Question: Just a shot in the dark, but do I need a local interface to call a remote stateless EJB?
when I try call the bean remotely through Netbeans:

Netbeans doesn't allow a remote call, or any call, on this bean. Why not?
Trying to do it manually, as below:
What is the jndi remote name for the Remote EJB which is deployed on glassfish?
'''
INFO: visiting unvisited references
INFO: visiting unvisited references
INFO: EJB5181:Portable JNDI names for EJB MyRemoteSessionClass: [java:global/RemoteSalutation-ejb/MyRemoteSessionClass!net.bounceme.dur.glassfish.MyRemoteSession, java:global/RemoteSalutation-ejb/MyRemoteSessionClass]
INFO: RemoteSalutation-ejb was successfully deployed in 941 milliseconds.
'''
If possible, I would rather specify the class in the properties file rather than hard-coded. In any event, different variations result in a lookup failure. Here's the stack-trace:
'''
run-deploy:
Copying 1 file to /home/thufir/NetBeansProjects/RemoteLookup/dist
Copying 2 files to /home/thufir/NetBeansProjects/RemoteLookup/dist/RemoteLookupClient
Warning: /home/thufir/NetBeansProjects/RemoteLookup/dist/gfdeploy/RemoteLookup does not exist.
Sep 13, 2014 1:35:41 AM net.bounceme.dur.remote.RemoteLookup run
INFO: java.naming.factory.initial com.sun.enterprise.naming.impl.SerialInitContextFactory
Sep 13, 2014 1:35:41 AM net.bounceme.dur.remote.RemoteLookup run
INFO: java.naming.factory.url.pkgs com.sun.enterprise.naming
Sep 13, 2014 1:35:41 AM net.bounceme.dur.remote.RemoteLookup run
INFO: java.naming.factory.state com.sun.corba.ee.impl.presentation.rmi.JNDIStateFactoryImpl
Sep 13, 2014 1:35:46 AM net.bounceme.dur.remote.RemoteLookup main
SEVERE: Lookup failed for ' java:comp/env//RemoteSalutation-ejb/MyRemoteSessionClass!net/bounceme/dur/glassfish/MyRemoteSession' in SerialContext[myEnv={java.naming.factory.initial=com.sun.enterprise.naming.impl.SerialInitContextFactory, remote=net.bounceme.ix.Foo, org.omg.CORBA.ORBInitialHost=localhost, java.naming.security.principal=user, org.omg.CORBA.ORBInitialPort=3700, java.naming.factory.state=com.sun.corba.ee.impl.presentation.rmi.JNDIStateFactoryImpl, java.naming.provider.url=server.local:1199, java.naming.factory.url.pkgs=com.sun.enterprise.naming, java.naming.security.credentials=password}
javax.naming.NamingException: Lookup failed for ' java:comp/env//RemoteSalutation-ejb/MyRemoteSessionClass!net/bounceme/dur/glassfish/MyRemoteSession' in SerialContext[myEnv={java.naming.factory.initial=com.sun.enterprise.naming.impl.SerialInitContextFactory, remote=net.bounceme.ix.Foo, org.omg.CORBA.ORBInitialHost=localhost, java.naming.security.principal=user, org.omg.CORBA.ORBInitialPort=3700, java.naming.factory.state=com.sun.corba.ee.impl.presentation.rmi.JNDIStateFactoryImpl, java.naming.provider.url=server.local:1199, java.naming.factory.url.pkgs=com.sun.enterprise.naming, java.naming.security.credentials=password} [Root exception is javax.naming.NameNotFoundException: java:comp]
at com.sun.enterprise.naming.impl.SerialContext.lookup(SerialContext.java:491)
at com.sun.enterprise.naming.impl.SerialContext.lookup(SerialContext.java:438)
at javax.naming.InitialContext.lookup(InitialContext.java:411)
at net.bounceme.dur.remote.RemoteLookup.run(RemoteLookup.java:34)
at net.bounceme.dur.remote.RemoteLookup.main(RemoteLookup.java:18)
at sun.reflect.NativeMethodAccessorImpl.invoke0(Native Method)
at sun.reflect.NativeMethodAccessorImpl.invoke(NativeMethodAccessorImpl.java:57)
at sun.reflect.DelegatingMethodAccessorImpl.invoke(DelegatingMethodAccessorImpl.java:43)
at java.lang.reflect.Method.invoke(Method.java:606)
at org.glassfish.appclient.client.acc.AppClientContainer.launch(AppClientContainer.java:446)
at org.glassfish.appclient.client.AppClientFacade.main(AppClientFacade.java:166)
Caused by: javax.naming.NameNotFoundException: java:comp
at com.sun.enterprise.naming.impl.TransientContext.resolveContext(TransientContext.java:299)
at com.sun.enterprise.naming.impl.TransientContext.lookup(TransientContext.java:207)
at com.sun.enterprise.naming.impl.SerialContextProviderImpl.lookup(SerialContextProviderImpl.java:66)
at com.sun.enterprise.naming.impl.RemoteSerialContextProviderImpl.lookup(RemoteSerialContextProviderImpl.java:109)
at sun.reflect.NativeMethodAccessorImpl.invoke0(Native Method)
at sun.reflect.NativeMethodAccessorImpl.invoke(NativeMethodAccessorImpl.java:57)
at sun.reflect.DelegatingMethodAccessorImpl.invoke(DelegatingMethodAccessorImpl.java:43)
at java.lang.reflect.Method.invoke(Method.java:606)
at com.sun.corba.ee.impl.presentation.rmi.ReflectiveTie.dispatchToMethod(ReflectiveTie.java:143)
at com.sun.corba.ee.impl.presentation.rmi.ReflectiveTie._invoke(ReflectiveTie.java:173)
at com.sun.corba.ee.impl.protocol.ServerRequestDispatcherImpl.dispatchToServant(ServerRequestDispatcherImpl.java:528)
at com.sun.corba.ee.impl.protocol.ServerRequestDispatcherImpl.dispatch(ServerRequestDispatcherImpl.java:199)
at com.sun.corba.ee.impl.protocol.MessageMediatorImpl.handleRequestRequest(MessageMediatorImpl.java:1549)
at com.sun.corba.ee.impl.protocol.MessageMediatorImpl.handleRequest(MessageMediatorImpl.java:1425)
at com.sun.corba.ee.impl.protocol.MessageMediatorImpl.handleInput(MessageMediatorImpl.java:930)
at com.sun.corba.ee.impl.protocol.giopmsgheaders.RequestMessage_1_2.callback(RequestMessage_1_2.java:213)
at com.sun.corba.ee.impl.protocol.MessageMediatorImpl.handleRequest(MessageMediatorImpl.java:694)
at com.sun.corba.ee.impl.protocol.MessageMediatorImpl.dispatch(MessageMediatorImpl.java:496)
at com.sun.corba.ee.impl.protocol.MessageMediatorImpl.doWork(MessageMediatorImpl.java:2222)
at com.sun.corba.ee.impl.threadpool.ThreadPoolImpl$WorkerThread.performWork(ThreadPoolImpl.java:497)
at com.sun.corba.ee.impl.threadpool.ThreadPoolImpl$WorkerThread.run(ThreadPoolImpl.java:540)
run:
BUILD SUCCESSFUL (total time: 17 seconds)
'''
client code:
'''
package net.bounceme.dur.remote;
import java.util.Enumeration;
import java.util.Properties;
import java.util.logging.Level;
import java.util.logging.Logger;
import javax.naming.Context;
import javax.naming.InitialContext;
import javax.naming.NamingException;
public class RemoteLookup {
private static final Logger log = Logger.getLogger(RemoteLookup.class.getName());
private final MyProps p = new MyProps();
public static void main(String... args) {
try {
new RemoteLookup().run();
} catch (NamingException ex) {
Logger.getLogger(RemoteLookup.class.getName()).log(Level.SEVERE, ex.getExplanation(), ex);
}
}
private void run() throws NamingException {
Properties jndi = p.getJNDI();
Enumeration e = jndi.propertyNames();
while (e.hasMoreElements()) {
String key = (String) e.nextElement();
String val = jndi.getProperty(key);
log.info(key + " " + val);
}
Context ic = new InitialContext();
// Object o = ic.lookup(" java:comp/env/RemoteSalutation-ejb/MyRemoteSessionClass");
Object o = ic.lookup(" java:comp/env//RemoteSalutation-ejb/MyRemoteSessionClass!net/bounceme/dur/glassfish/MyRemoteSession");
}
}
'''
the remote EJB:
'''
package net.bounceme.dur.glassfish;
import javax.ejb.Stateless;
//@LocalBean
@Stateless(mappedName = "salutationBean")
public class MyRemoteSessionClass implements MyRemoteSession {
@Override
public String SayHello() {
return "hello from glassfish..";
}
@Override
public String SayBye() {
return "goodbye..";
}
}
'''
note that the interface is , ie: it's literally a Java class library. Correct? This makes the EJB remote.
referencing:
<URL>
although I changed the names a bit..otherwise should be exactly as the tutorial.
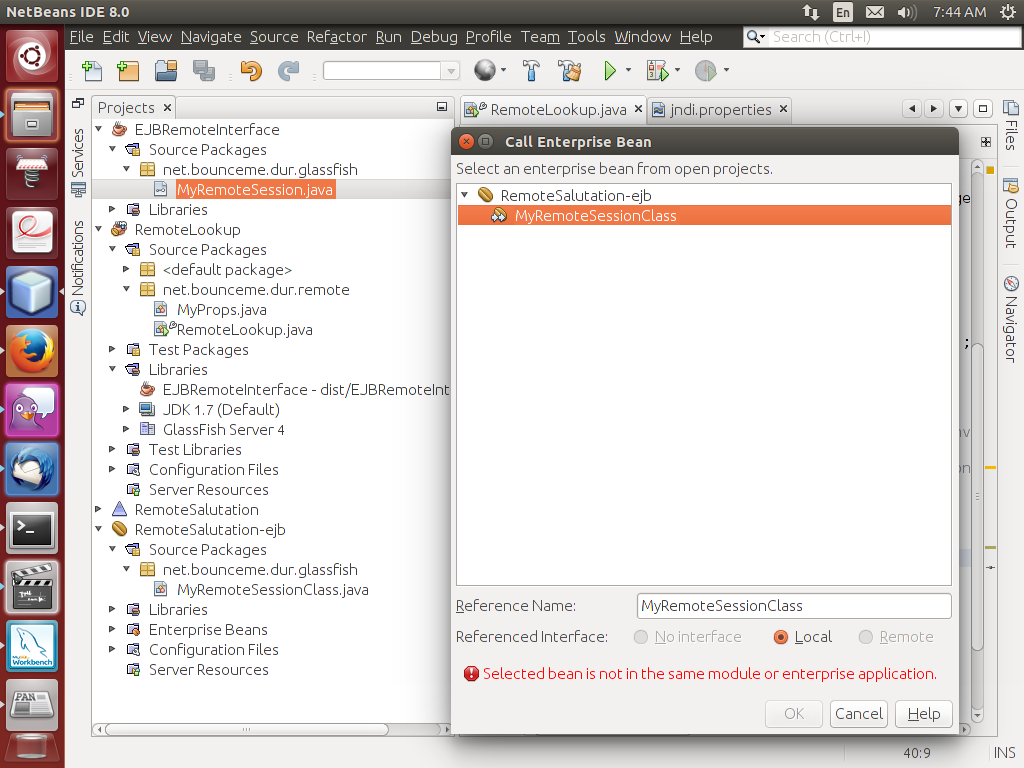
Answer: Try 'Object o = ic.lookup("salutationBean");'
Note that mappedName specifies the name to use in JNDI for a remote access.